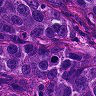
Metastatic tissue present: yes